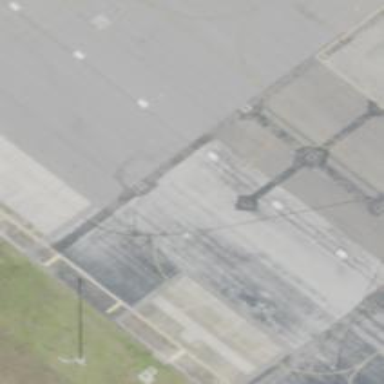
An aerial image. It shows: Image of taxiway at airport.